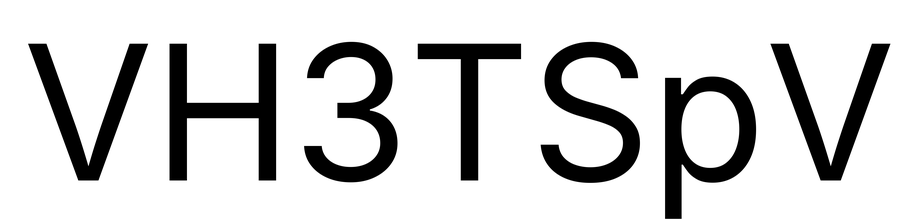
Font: Inter_Regular